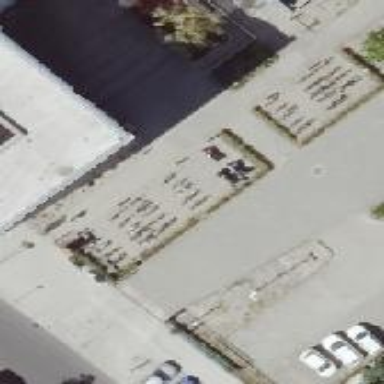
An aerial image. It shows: Bicycle parking area.